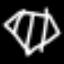
Label: diamond